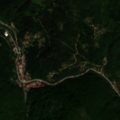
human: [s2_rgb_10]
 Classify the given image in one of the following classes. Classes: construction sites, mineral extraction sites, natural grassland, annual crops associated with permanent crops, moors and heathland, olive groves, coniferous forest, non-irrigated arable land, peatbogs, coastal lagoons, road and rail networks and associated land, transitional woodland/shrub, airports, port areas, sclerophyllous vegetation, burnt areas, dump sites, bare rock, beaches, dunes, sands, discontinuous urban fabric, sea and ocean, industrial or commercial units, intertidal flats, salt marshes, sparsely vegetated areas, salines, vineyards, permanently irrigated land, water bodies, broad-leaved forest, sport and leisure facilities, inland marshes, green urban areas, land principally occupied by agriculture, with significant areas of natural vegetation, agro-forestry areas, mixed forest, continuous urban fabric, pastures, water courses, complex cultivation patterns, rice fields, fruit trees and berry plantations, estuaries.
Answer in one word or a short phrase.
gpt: broad-leaved forest, coniferous forest, transitional woodland/shrub